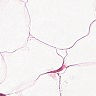
Metastatic tissue present: no